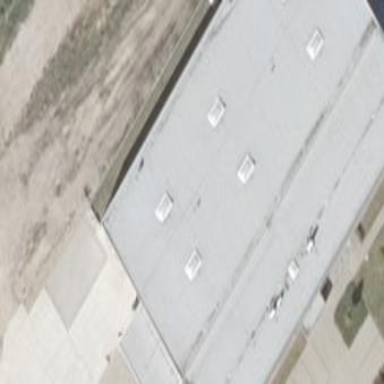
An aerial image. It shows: Office building with flat roof.